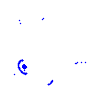
Particle: electron